Field crop: maize
Growth stage: 2
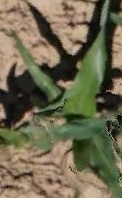
Species: maize